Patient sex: M
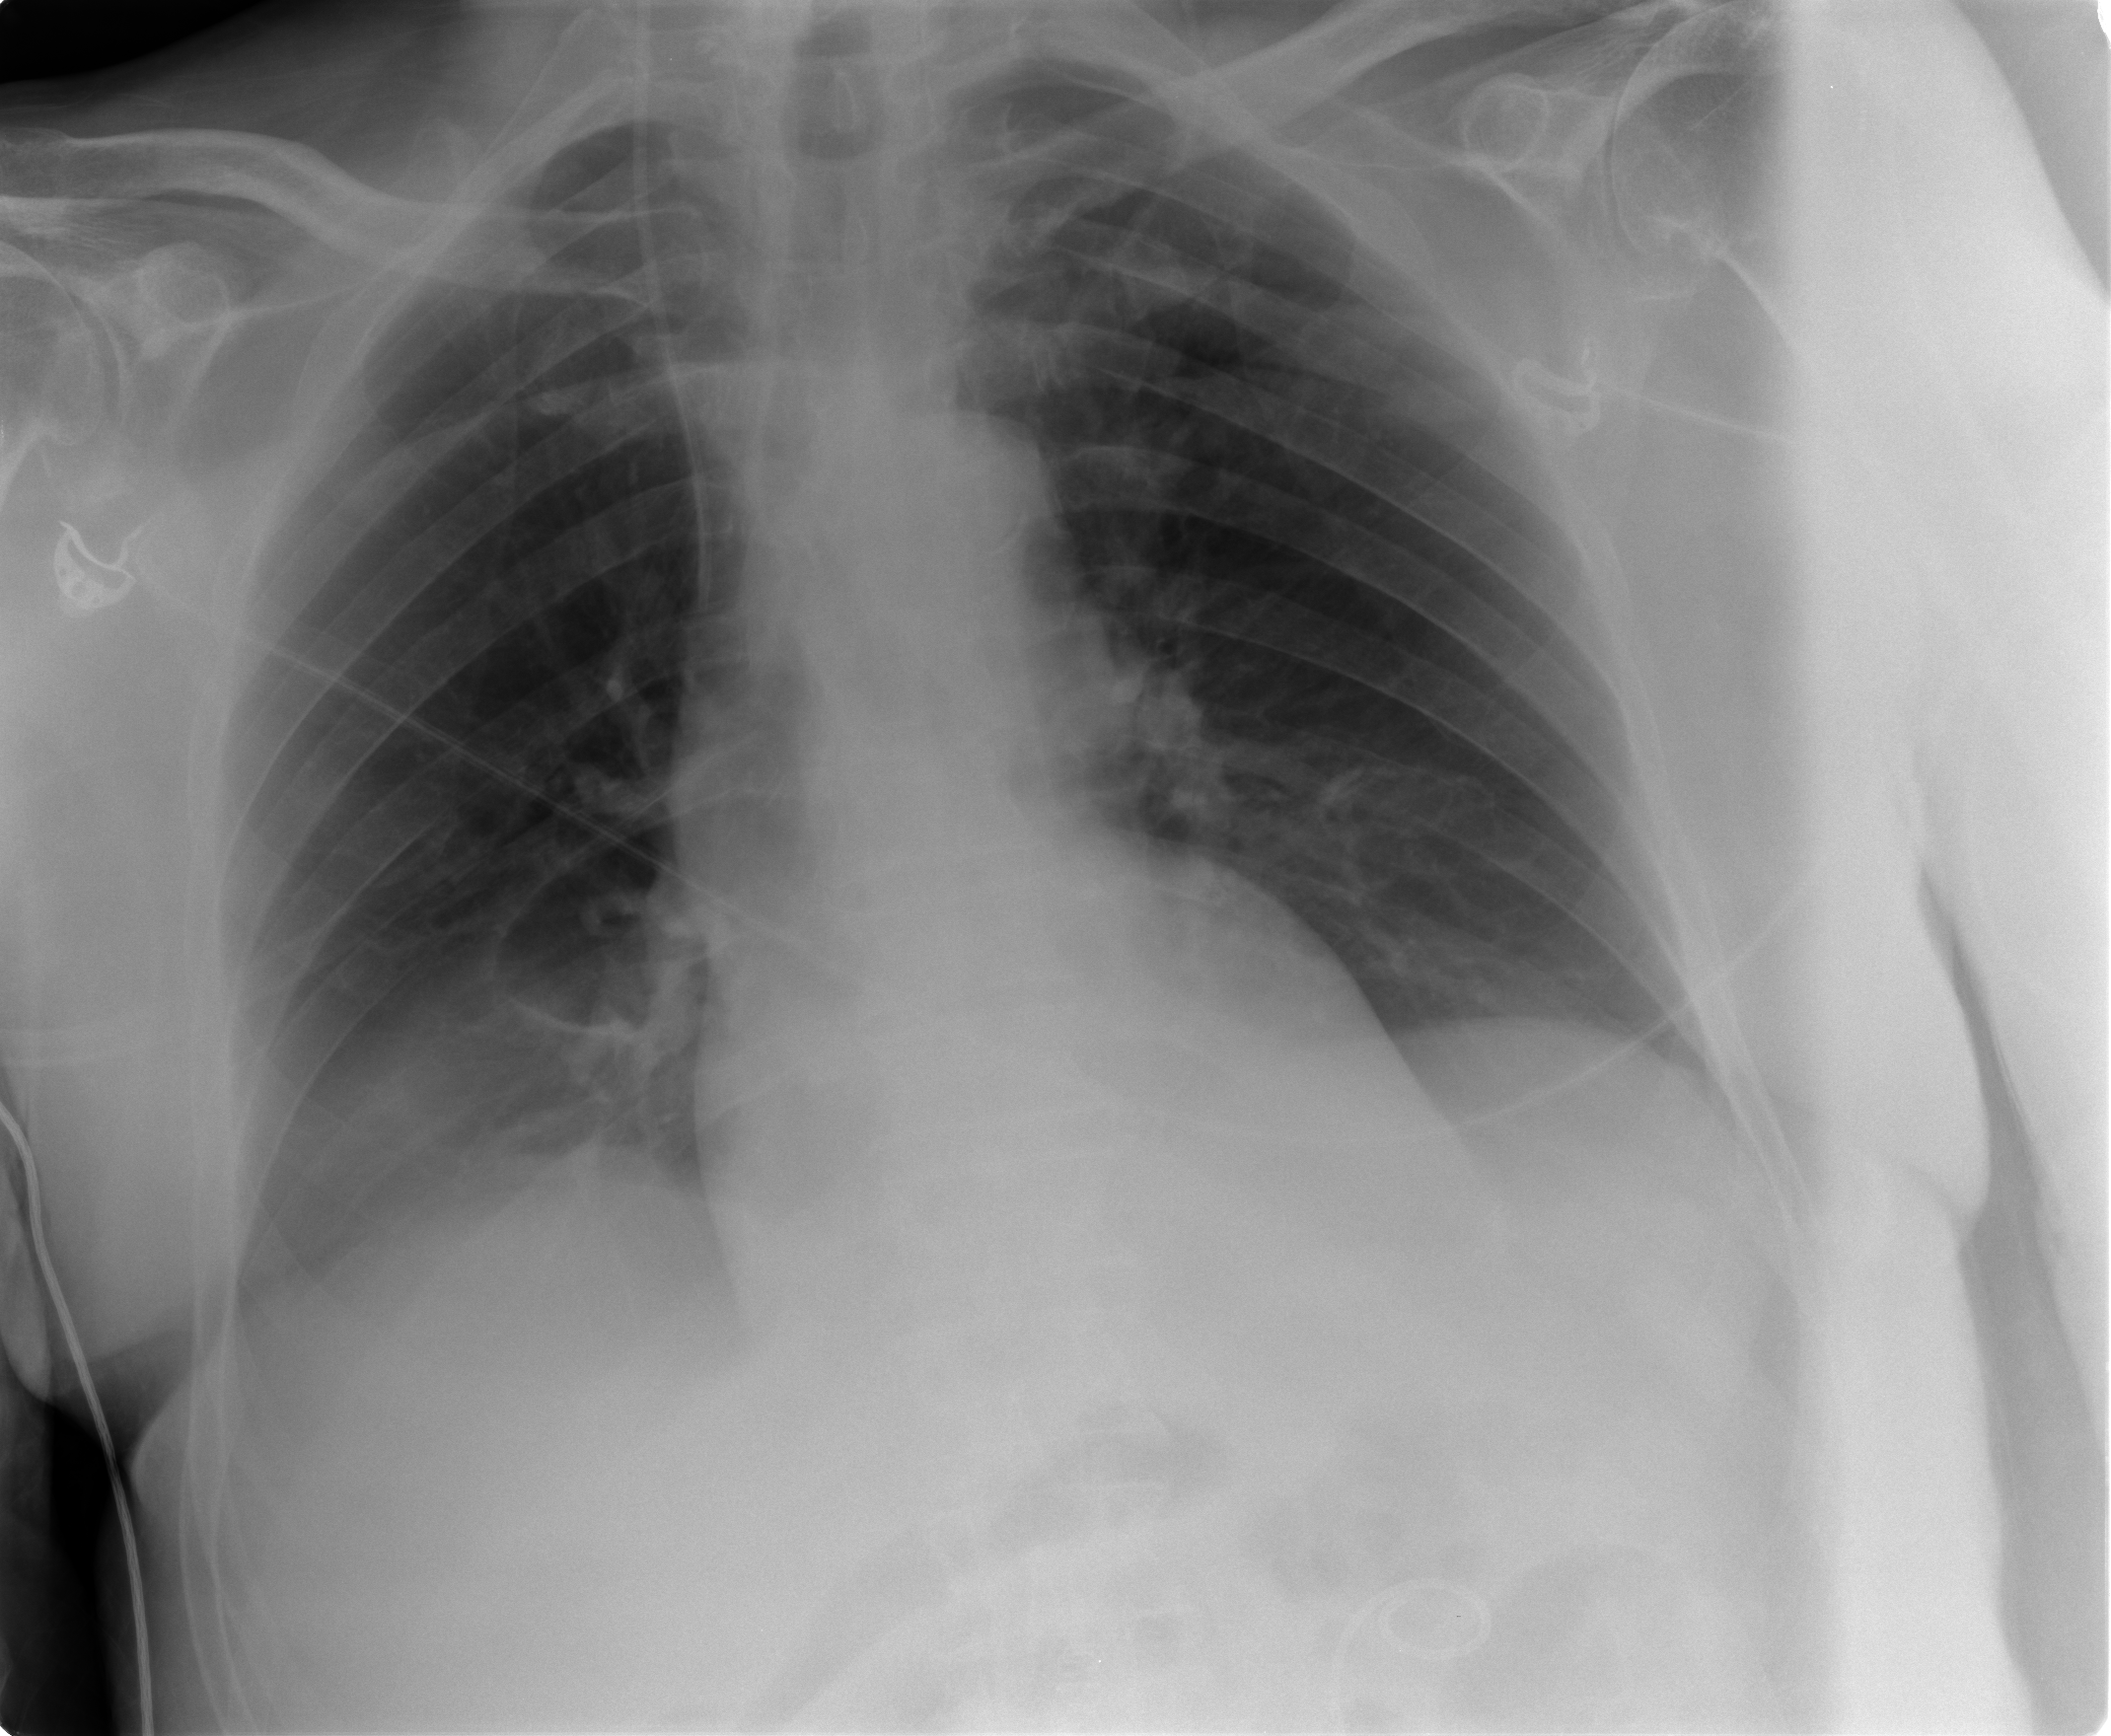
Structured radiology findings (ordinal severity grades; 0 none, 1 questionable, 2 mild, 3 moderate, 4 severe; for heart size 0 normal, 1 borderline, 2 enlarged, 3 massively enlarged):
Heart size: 0
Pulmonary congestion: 0
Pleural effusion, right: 2
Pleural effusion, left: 1
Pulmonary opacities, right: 0
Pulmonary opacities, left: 0
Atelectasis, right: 2
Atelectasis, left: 1